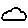
Label: cloud